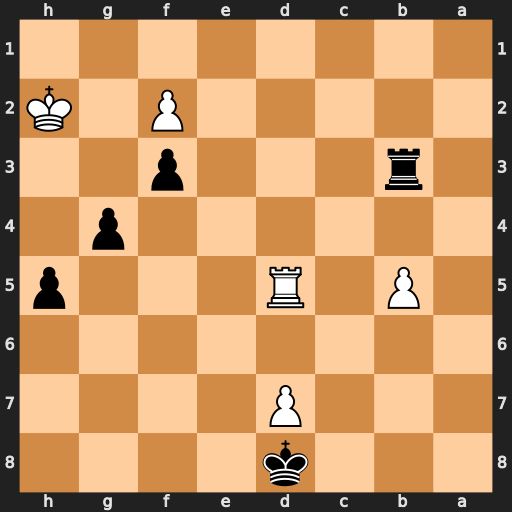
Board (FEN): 3k4/3P4/8/1P1R3p/6p1/1r3p2/5P1K/8
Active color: b
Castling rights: -
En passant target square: -
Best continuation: h4 Rd4 g3+ fxg3 f2 Kg2 hxg3 Rd1 Re3